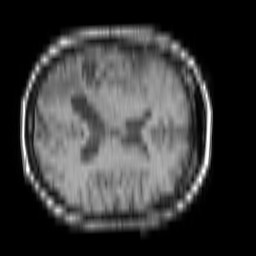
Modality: T1w
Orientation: axial
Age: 62
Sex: female
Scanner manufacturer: philips
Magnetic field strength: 1.5 T
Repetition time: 0.1847 s
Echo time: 0.001823 s